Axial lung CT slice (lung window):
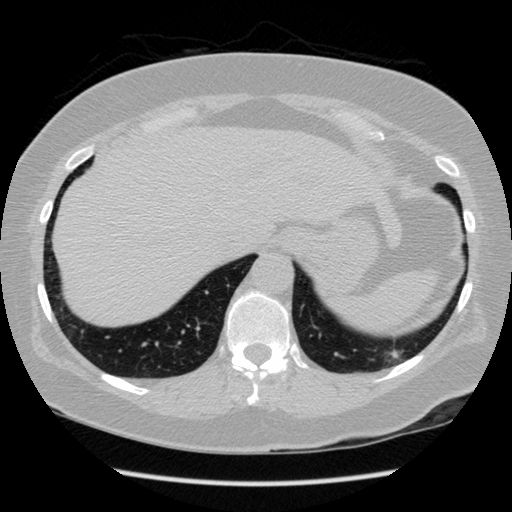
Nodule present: yes
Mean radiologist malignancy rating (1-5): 1